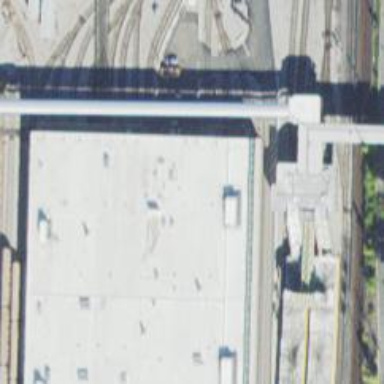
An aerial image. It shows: Yard tunnel serving as building passage for electrified rail.